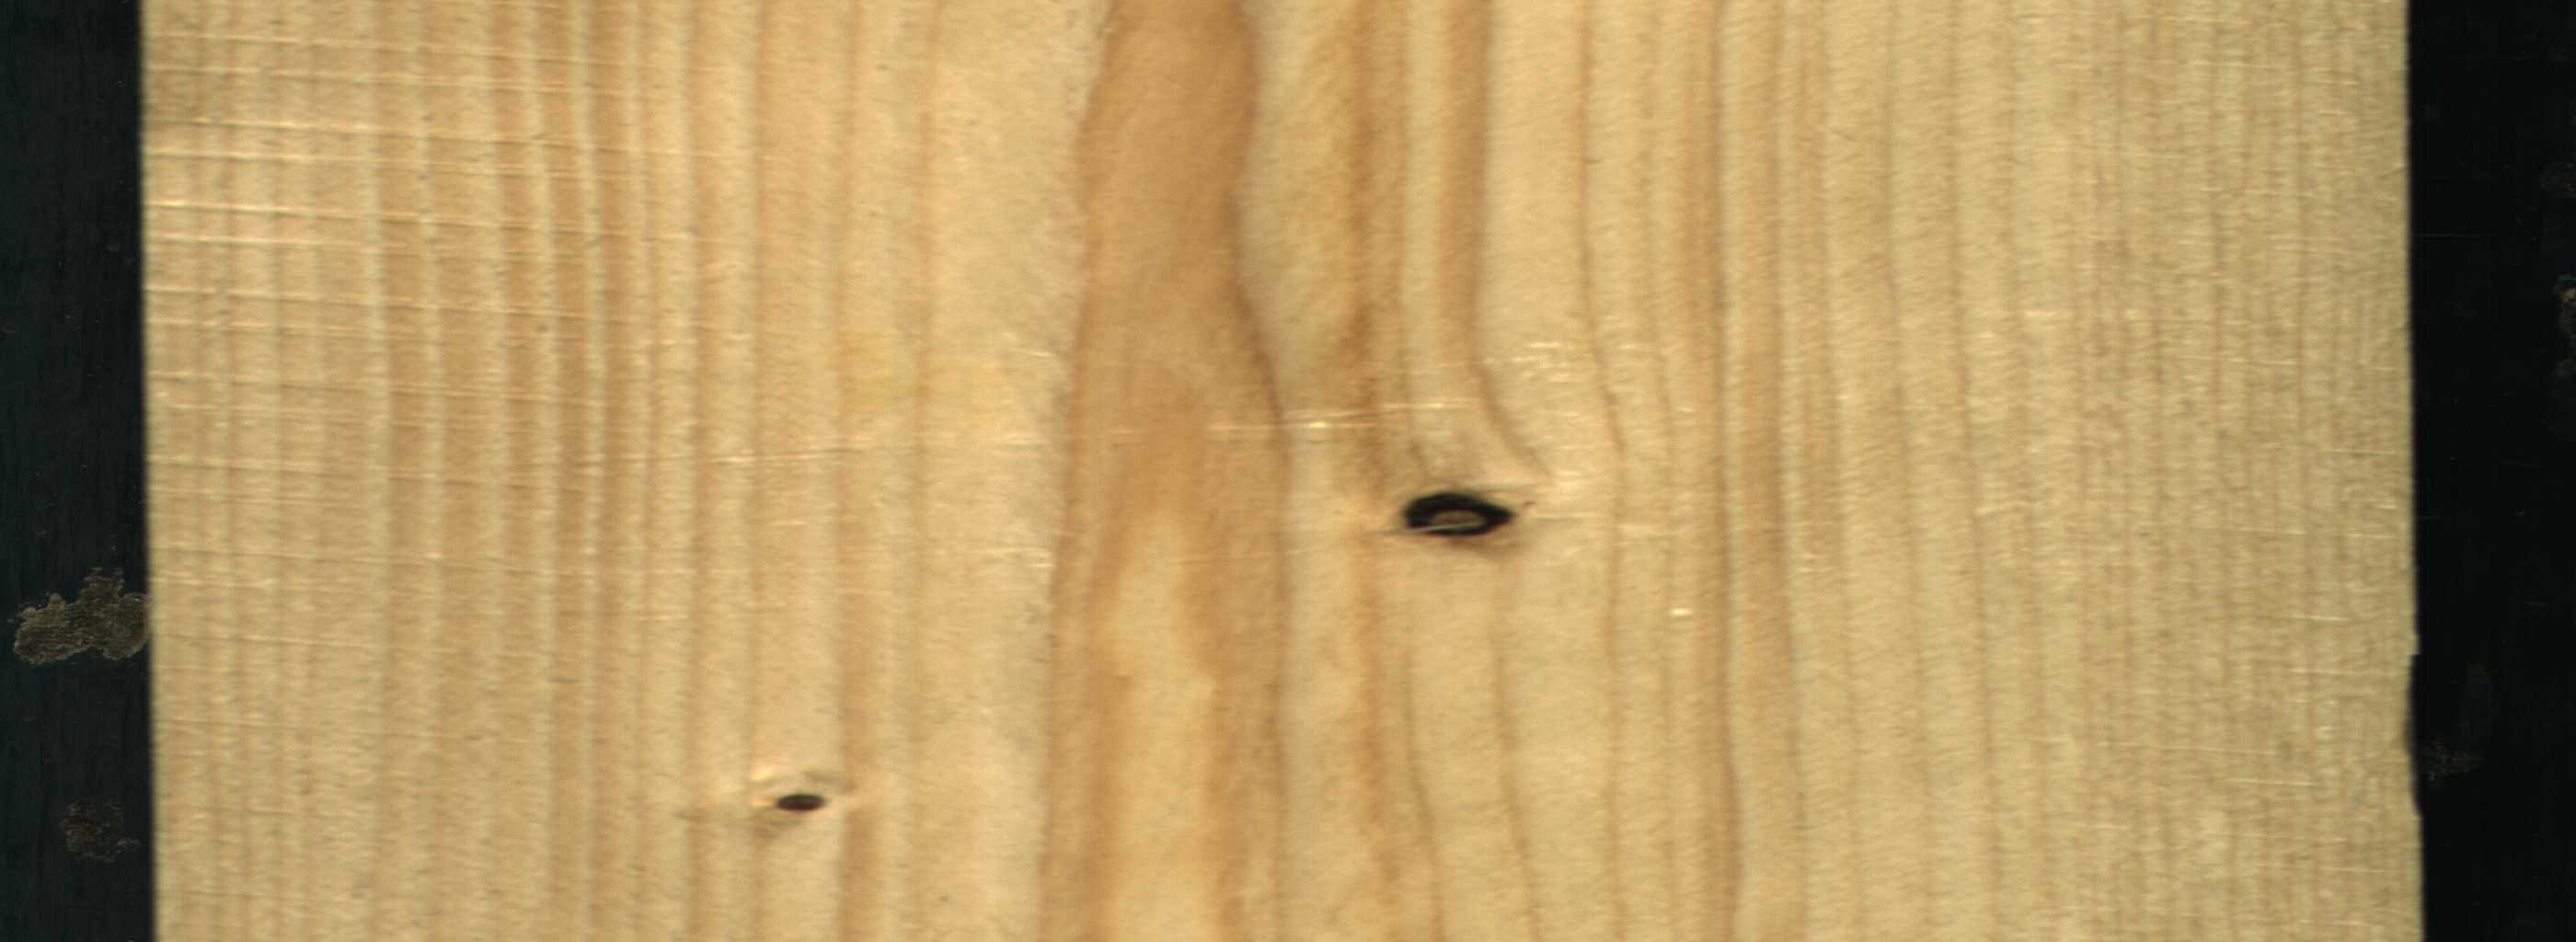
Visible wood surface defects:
Dead_Knot
Dead_Knot